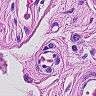
Metastatic tissue present: no